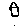
Label: house